Question: I'm using JConsole to access an MBean that is running.
The MBean uses a custom Jaas login module and is run with the following command:
'''
java -classpath UserLGUGroupHandlingApplication.jar;MBeanSecure.jar
-com.sun.management.jmxremote.login.config=management.properties
-Djava.security.auth.login.config=./sample_jaas.config
com.test.running.RunningImplementation
'''
With the management.properties file looking like this:
'''
com.sun.management.jmxremote.access.file=jmxremote.access
com.sun.management.jmxremote=true
com.sun.management.jmxremote.authenticate=true
com.sun.management.jmxremote.port=1234
com.sun.management.jmxremote.login.config=Sample
com.sun.management.jmxremote.ssl=false
com.sun.management.jmxremote.ssl.need.client.auth=false
'''
and the sample_jaas.config:
'''
Sample {
test.module.AETTLoginModule required debug=true;
};
'''
and then a user will access this running processes by logging in through JConsole from the command line.
'''
jconsole -debug //or just jconsole
'''
The user selects 'connect remotely', with RemoteProcess 'localhost:1234'
The loginmodule handles the user validation and setting of principals based on the user currently logged in to Windows, which is used to query separate authorization logic to determine the access level.
1. User enteres jconsole into cmd
2. The jconsole window opens.
3. User enters address of process e.g. "localhost:1234"
4. User does not enter username or password (since this is not required as the authorization is handled by a custom jaas login module).
5. Module determines whether the user has readwrite, readonly or no access.
6. Jconsole window for process opens, or the login fails.
To access the jmx process in the jconsole window I enter a dummy username and password, e.g. U:a, P:a, otherwise I get the following error:
'''
java.lang.SecurityException: Authentication failed! Credentials required
at com.sun.jmx.remote.security.JMXPluggableAuthenticator.authenticationFailure(JMXPluggableAuthenticator.java:193)
at com.sun.jmx.remote.security.JMXPluggableAuthenticator.authenticate(JMXPluggableAuthenticator.java:145)
at sun.management.jmxremote.ConnectorBootstrap$AccessFileCheckerAuthenticator.authenticate(ConnectorBootstrap.java:201)
at javax.management.remote.rmi.RMIServerImpl.doNewClient(RMIServerImpl.java:213)
at javax.management.remote.rmi.RMIServerImpl.newClient(RMIServerImpl.java:180)
at sun.reflect.NativeMethodAccessorImpl.invoke0(Native Method)
at sun.reflect.NativeMethodAccessorImpl.invoke(NativeMethodAccessorImpl.java:39)
at sun.reflect.DelegatingMethodAccessorImpl.invoke(DelegatingMethodAccessorImpl.java:25)
at java.lang.reflect.Method.invoke(Method.java:597)
at sun.rmi.server.UnicastServerRef.dispatch(UnicastServerRef.java:303)
at sun.rmi.transport.Transport$1.run(Transport.java:159)
at java.security.AccessController.doPrivileged(Native Method)
at sun.rmi.transport.Transport.serviceCall(Transport.java:155)
at sun.rmi.transport.tcp.TCPTransport.handleMessages(TCPTransport.java:535)
at sun.rmi.transport.tcp.TCPTransport$ConnectionHandler.run0(TCPTransport.java:790)
at sun.rmi.transport.tcp.TCPTransport$ConnectionHandler.run(TCPTransport.java:649)
at java.util.concurrent.ThreadPoolExecutor$Worker.runTask(ThreadPoolExecutor.java:895)
at java.util.concurrent.ThreadPoolExecutor$Worker.run(ThreadPoolExecutor.java:918)
at java.lang.Thread.run(Thread.java:662)
at sun.rmi.transport.StreamRemoteCall.exceptionReceivedFromServer(StreamRemoteCall.java:255)
at sun.rmi.transport.StreamRemoteCall.executeCall(StreamRemoteCall.java:233)
at sun.rmi.server.UnicastRef.invoke(UnicastRef.java:142)
at javax.management.remote.rmi.RMIServerImpl_Stub.newClient(Unknown Source)
at javax.management.remote.rmi.RMIConnector.getConnection(RMIConnector.java:2327)
at javax.management.remote.rmi.RMIConnector.connect(RMIConnector.java:277)
at javax.management.remote.rmi.RMIConnector.connect(RMIConnector.java:225)
at sun.tools.jconsole.ProxyClient.tryConnect(ProxyClient.java:334)
at sun.tools.jconsole.ProxyClient.connect(ProxyClient.java:296)
at sun.tools.jconsole.VMPanel$2.run(VMPanel.java:280)
'''
For the Jaas login module to run I need the following set:
'''
-Dcom.sun.management.jmxremote.authenticate=true
'''
But, this also creates a condition in JConsole where the username and passowrd fields must be open in the field.
If this is set to false, the loginmodule is never called.
Is it possible to either extend the Jconsole functionality for a particular instance, apply a config setting, or enable a jaas login module without needing to set:
'''
-Dcom.sun.management.jmxremote.authenticate=true
'''
In order to prevent the necessity of entering a username and password in the following fields highlighted below:

I'm looking for a solution similar to the one demonstrated <URL>. But without the need for the user to enter the username or password fields.
EDIT: Also, to clarify, this would need to be done without modifying the client side JCONSOLE, so by purely using server side changes and settings.
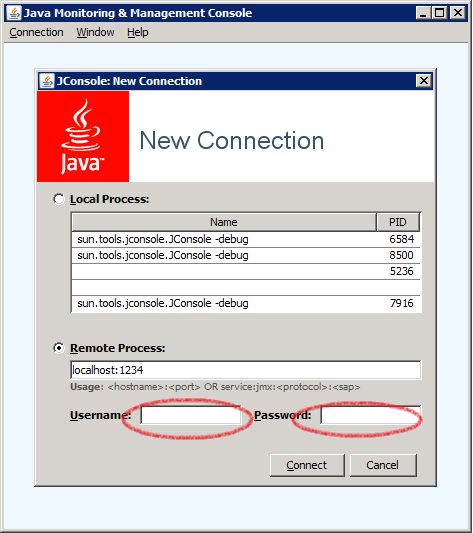
Answer: Go through this <URL>. See case 3 especially, it may help you.
***** more updates after more clarification on question asked*****************
What basically you are trying to achieve is bypass (JAAS provided) security for a particular client connection which is JCONSOLE in your case....I would suggest either:-
1) Have two ports for JMX server: secure and non-secure...use non-secure port for JCONSOLE , or
2) in case you are writing your own custom JAAS module, try to code to skip the connection for particular client in login() method-I am not sure if this is feasible because how will you know context of requesting client...